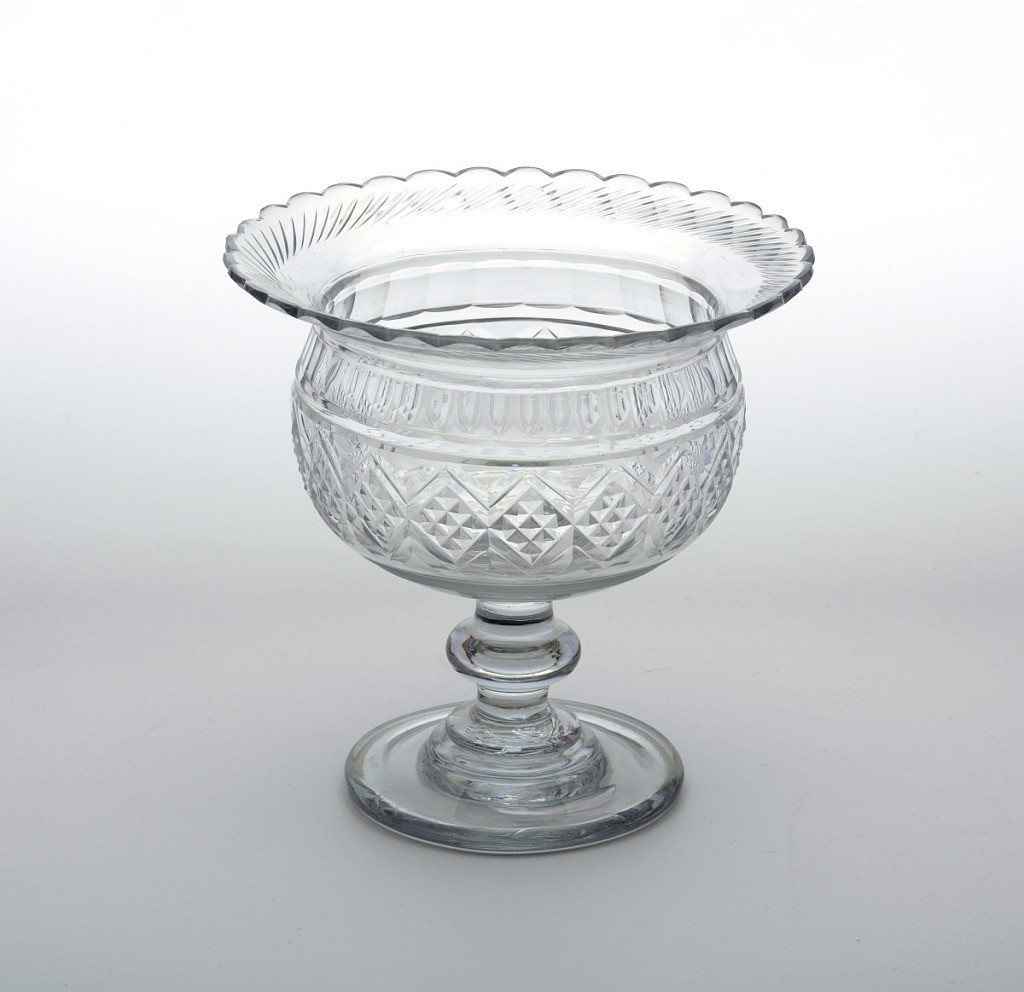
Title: Bowl
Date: ca. 1800–10
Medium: Glass
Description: Spherical bowl with wide flaring rim. Stem with flattened knop and stepped circular base. Top rim has scalloped edge and row of cut blazes. Bowl has band of ovals containing shallow cut diamonds, each with 9 smaller diamonds inside; row of facets cutting-above, prismatic rings below.